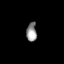
Tissue: prostate
Cell type: T cells
Senescence score: 0.6882
Nuclear area (px): 189
Mean DAPI intensity: 149.434